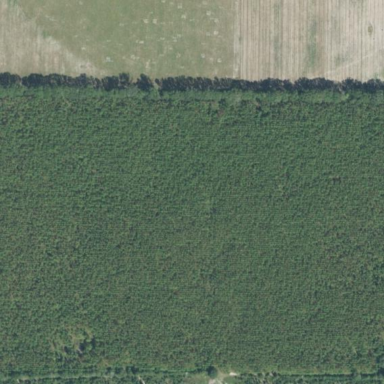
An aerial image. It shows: Forest area dominated by needle-leaved trees.